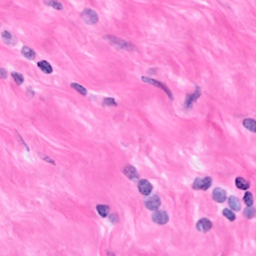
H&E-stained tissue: Breast